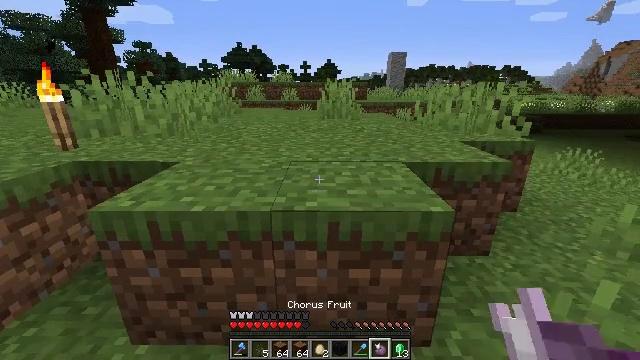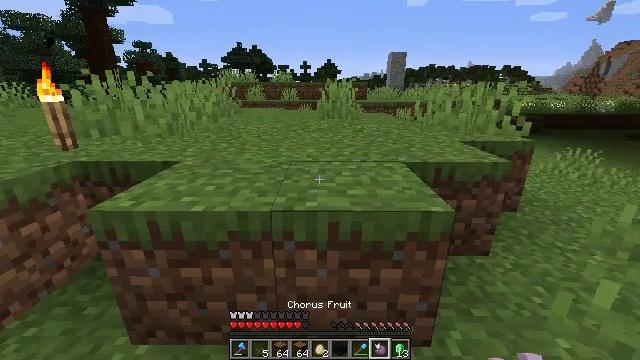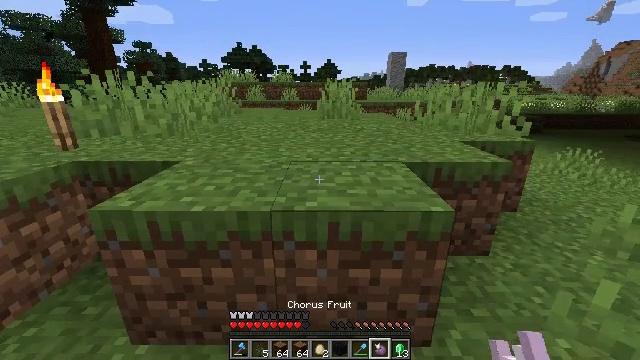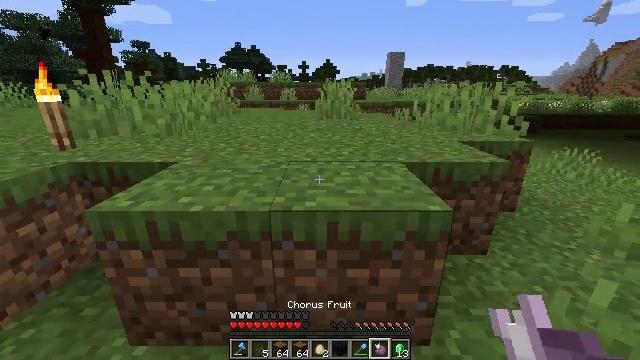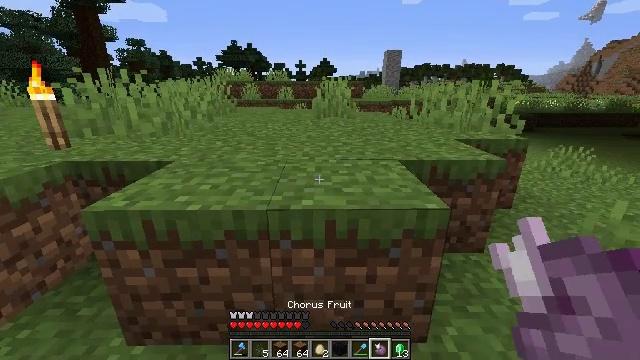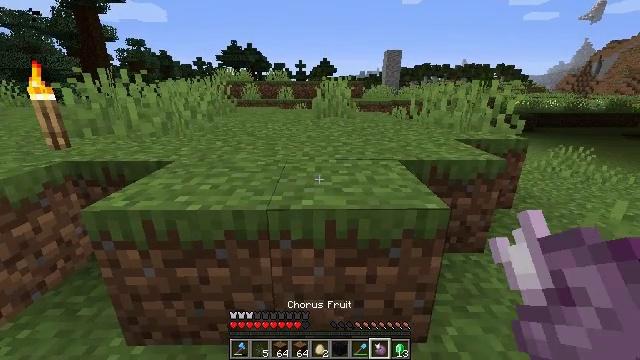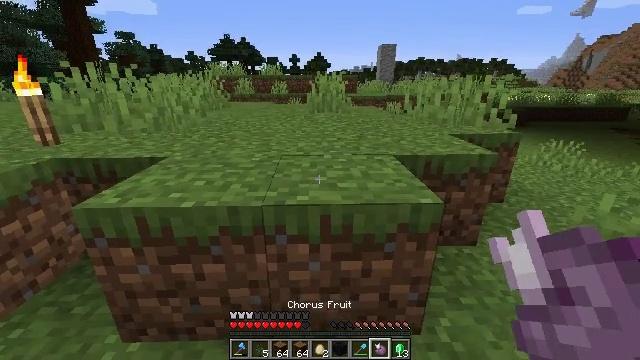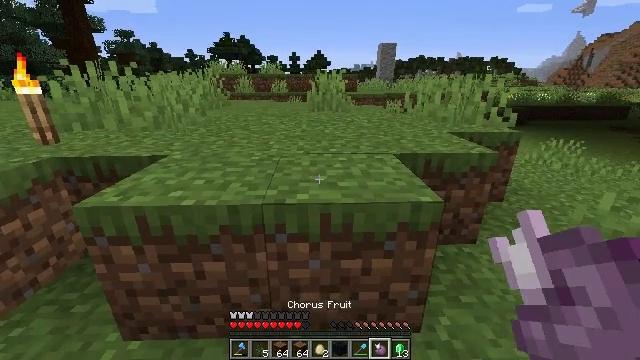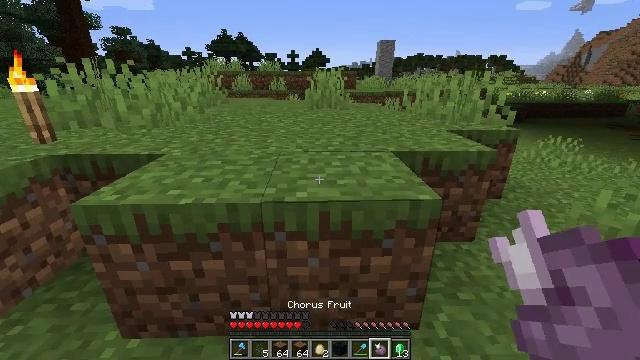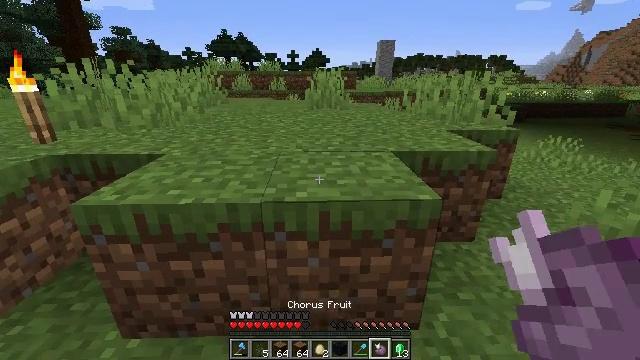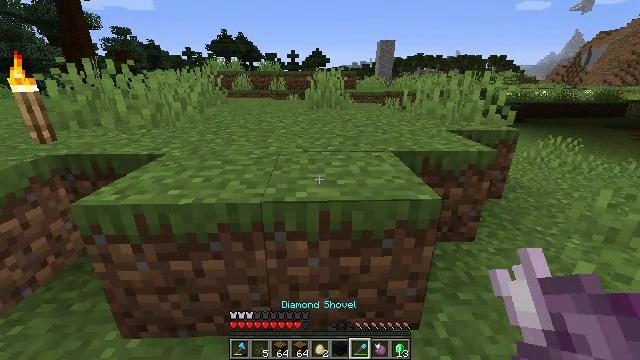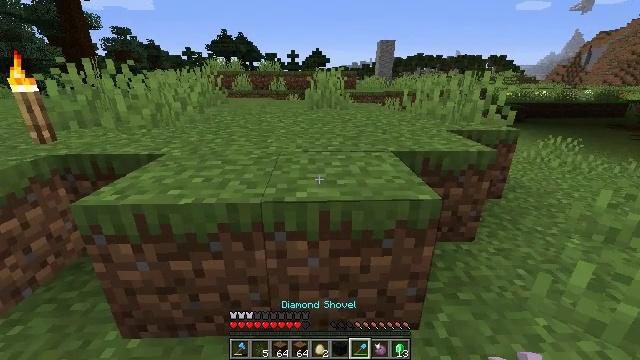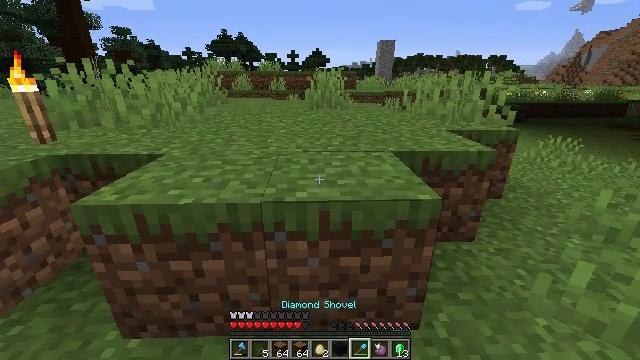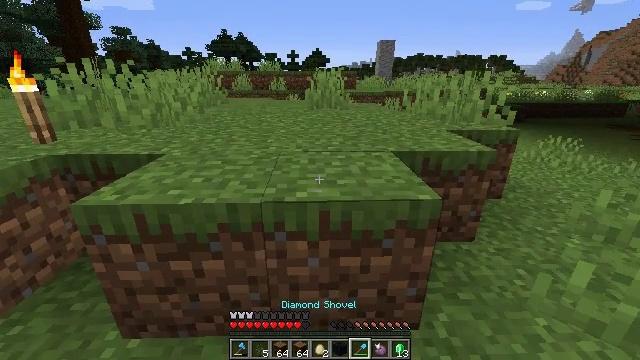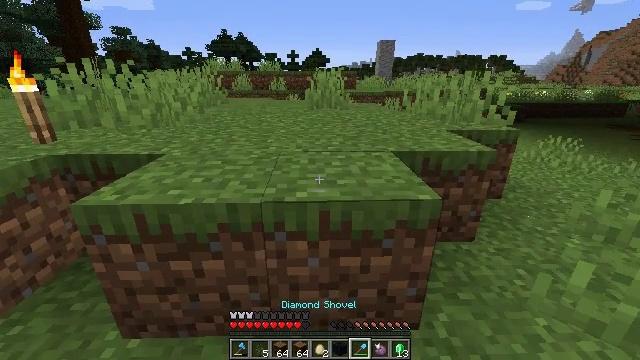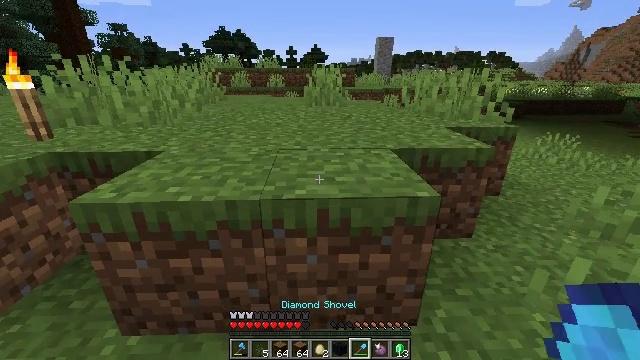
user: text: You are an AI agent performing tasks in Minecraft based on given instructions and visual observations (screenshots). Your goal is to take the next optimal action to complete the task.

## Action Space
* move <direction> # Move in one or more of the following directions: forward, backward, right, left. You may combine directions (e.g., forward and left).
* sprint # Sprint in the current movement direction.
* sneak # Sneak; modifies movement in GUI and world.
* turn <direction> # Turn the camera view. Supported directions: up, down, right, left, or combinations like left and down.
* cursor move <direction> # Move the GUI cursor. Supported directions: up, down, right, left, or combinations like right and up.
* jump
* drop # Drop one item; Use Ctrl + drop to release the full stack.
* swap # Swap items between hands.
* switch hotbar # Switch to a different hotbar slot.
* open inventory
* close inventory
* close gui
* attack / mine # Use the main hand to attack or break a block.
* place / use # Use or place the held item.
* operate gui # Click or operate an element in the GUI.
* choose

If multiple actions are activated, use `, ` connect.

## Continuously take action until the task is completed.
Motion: motion action
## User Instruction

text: Collect the grass block using a shovel.
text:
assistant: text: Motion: no_op
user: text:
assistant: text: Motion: no_op
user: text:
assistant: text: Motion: no_op
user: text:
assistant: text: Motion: no_op
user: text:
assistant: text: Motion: no_op
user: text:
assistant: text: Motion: turn right and down
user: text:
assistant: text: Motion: no_op
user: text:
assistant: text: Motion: no_op
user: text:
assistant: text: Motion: no_op
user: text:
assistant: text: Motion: no_op
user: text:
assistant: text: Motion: no_op
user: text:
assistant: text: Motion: no_op
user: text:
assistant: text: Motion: no_op
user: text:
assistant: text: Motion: no_op
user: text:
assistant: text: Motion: no_op
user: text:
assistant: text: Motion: no_op
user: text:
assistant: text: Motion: no_op
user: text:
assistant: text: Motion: no_op
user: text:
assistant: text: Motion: attack / mine
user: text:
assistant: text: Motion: attack / mine
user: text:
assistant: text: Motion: attack / mine
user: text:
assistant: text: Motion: turn right and up, attack / mine
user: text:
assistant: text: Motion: attack / mine
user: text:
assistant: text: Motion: turn up, attack / mine
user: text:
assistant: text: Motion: turn right and up, attack / mine
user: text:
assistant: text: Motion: attack / mine
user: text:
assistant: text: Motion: move forward, attack / mine
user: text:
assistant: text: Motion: move forward and move right, attack / mine
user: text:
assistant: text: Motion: move forward and move right, attack / mine
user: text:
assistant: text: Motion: move forward and move right, turn right, attack / mine